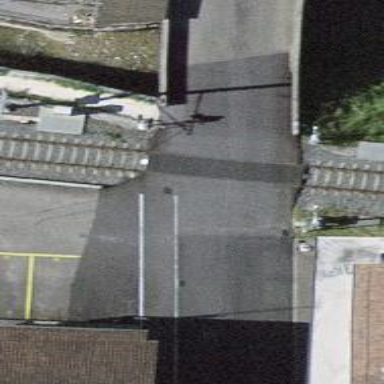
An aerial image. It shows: Railway level crossing.